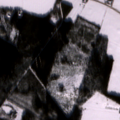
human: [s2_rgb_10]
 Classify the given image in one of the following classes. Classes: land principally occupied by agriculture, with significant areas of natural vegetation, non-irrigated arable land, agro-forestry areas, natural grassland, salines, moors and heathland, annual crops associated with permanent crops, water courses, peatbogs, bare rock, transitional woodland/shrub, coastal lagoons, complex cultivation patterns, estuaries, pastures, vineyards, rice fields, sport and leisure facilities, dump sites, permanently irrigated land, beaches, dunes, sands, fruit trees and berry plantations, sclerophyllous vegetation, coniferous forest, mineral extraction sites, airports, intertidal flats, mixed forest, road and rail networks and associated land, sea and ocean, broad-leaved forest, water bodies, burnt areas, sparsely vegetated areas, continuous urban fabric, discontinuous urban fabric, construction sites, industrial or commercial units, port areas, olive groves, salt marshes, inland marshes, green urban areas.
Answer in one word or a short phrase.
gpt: non-irrigated arable land, coniferous forest, mixed forest